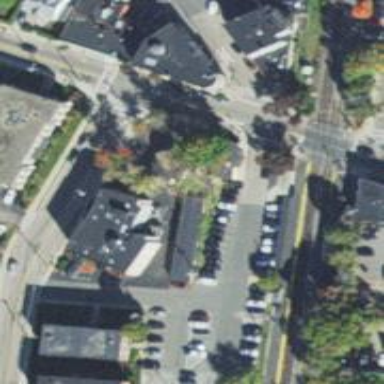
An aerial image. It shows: Convenience shop.